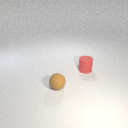
small brown rubber sphere in front of small red rubber cylinder